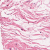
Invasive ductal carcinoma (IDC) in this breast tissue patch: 0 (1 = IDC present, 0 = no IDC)